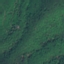
Label: Forest